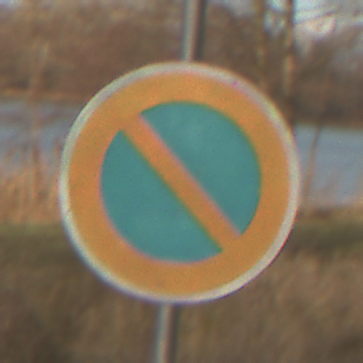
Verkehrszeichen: EingeschraenktesHalteverbot
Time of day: SunriseSunset
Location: Outdoor (Nature)
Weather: PartlyCloudy
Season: NotSpecified
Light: Natural